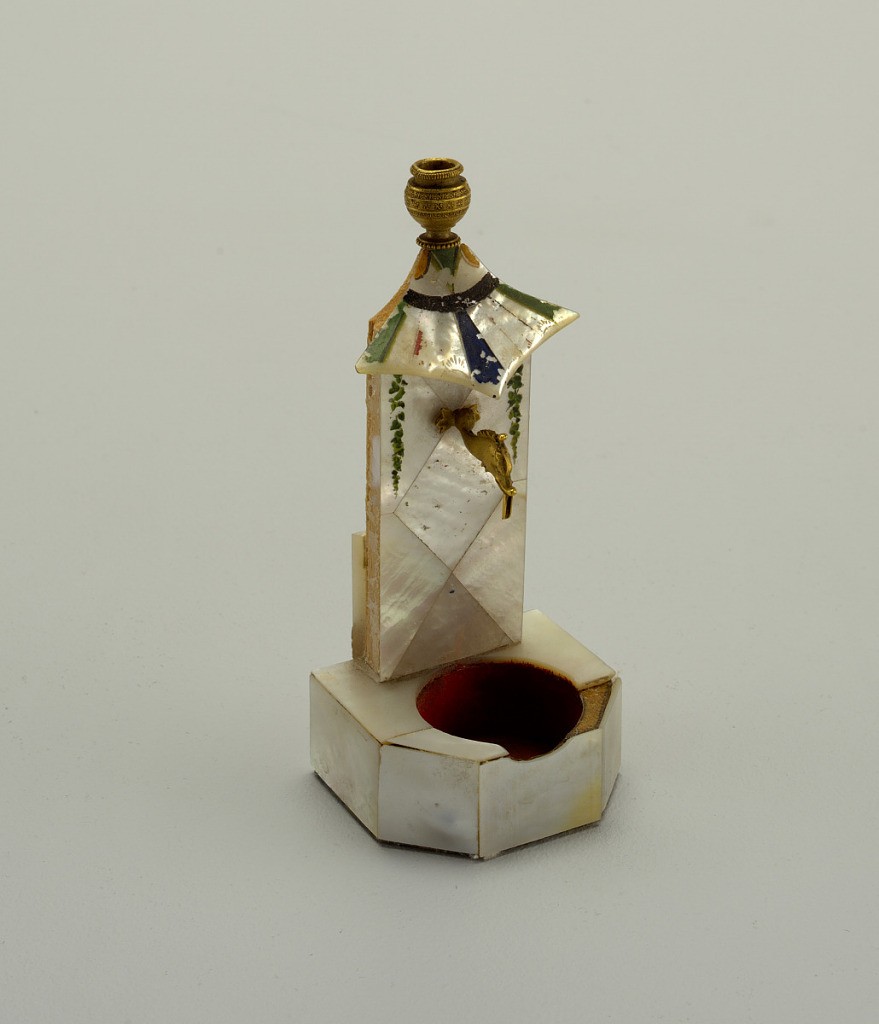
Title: fountain
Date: ca. 1800
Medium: mother-of-pearl
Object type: Miniature
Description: Chinoiserie